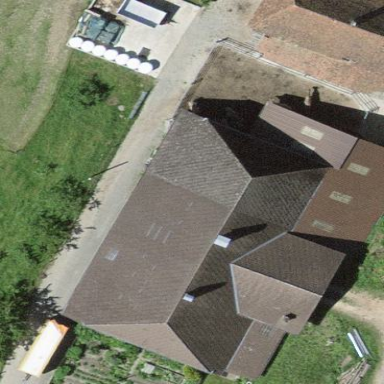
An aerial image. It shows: Farm building.